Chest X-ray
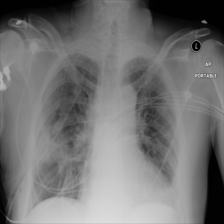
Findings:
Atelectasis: negative
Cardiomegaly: negative
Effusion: negative
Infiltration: positive
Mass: negative
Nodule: negative
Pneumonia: negative
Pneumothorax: negative
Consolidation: negative
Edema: negative
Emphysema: negative
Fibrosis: negative
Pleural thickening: negative
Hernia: negative